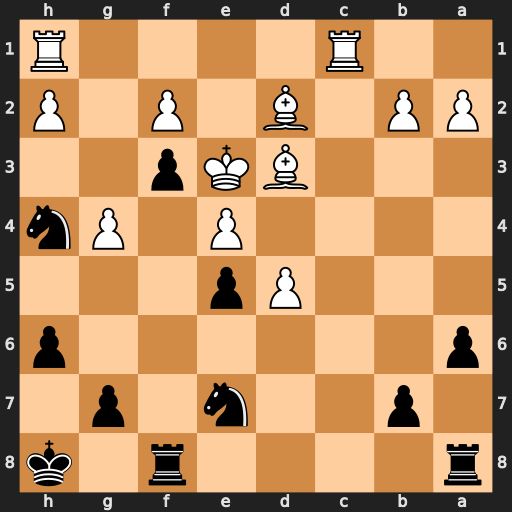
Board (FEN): r4r1k/1p2n1p1/p6p/3Pp3/4P1Pn/3BKp2/PP1B1P1P/2R4R
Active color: b
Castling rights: -
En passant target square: -
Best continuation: Ng2#